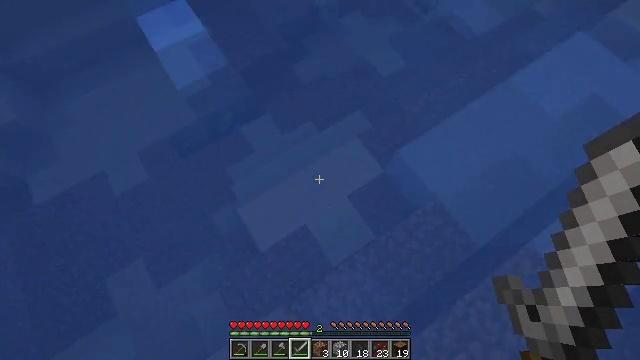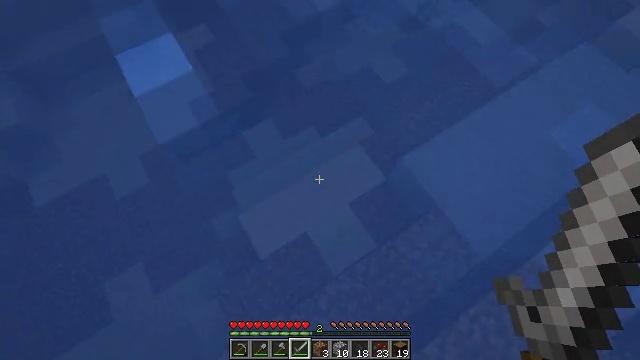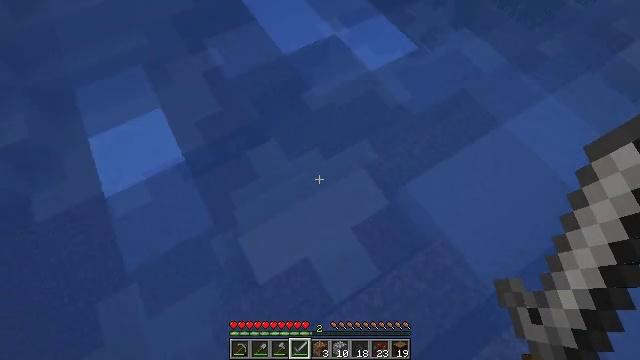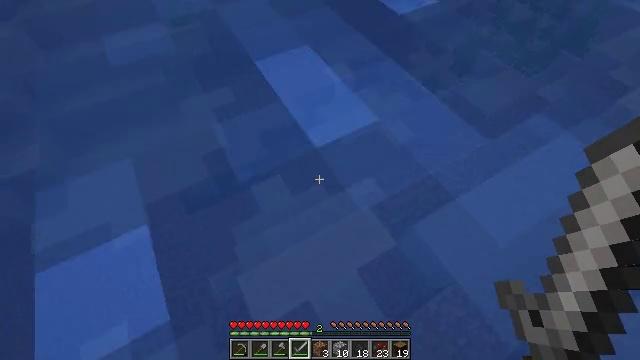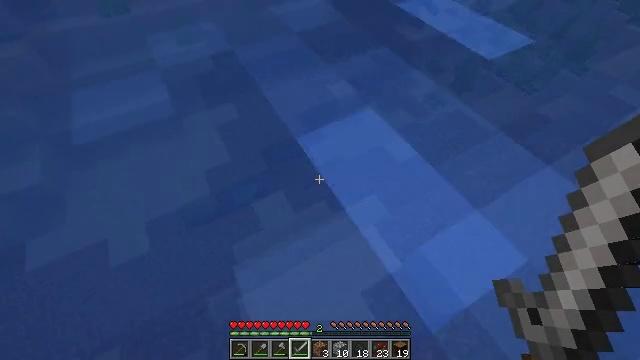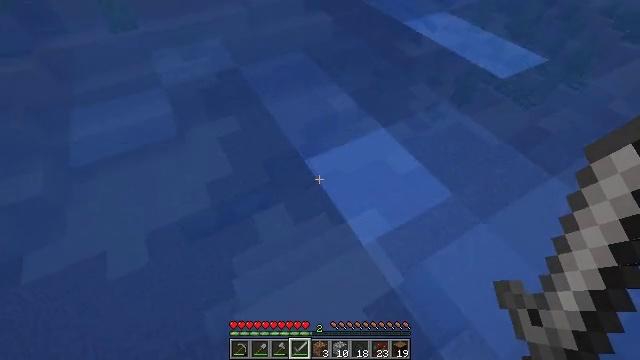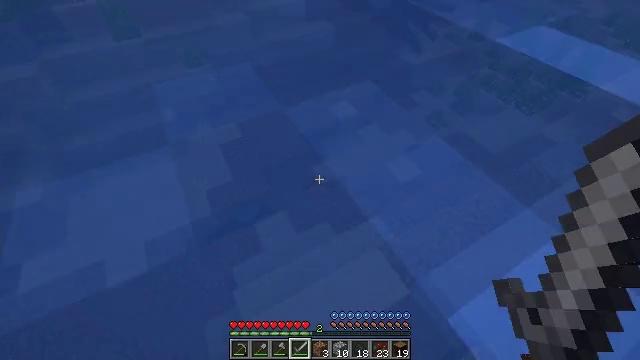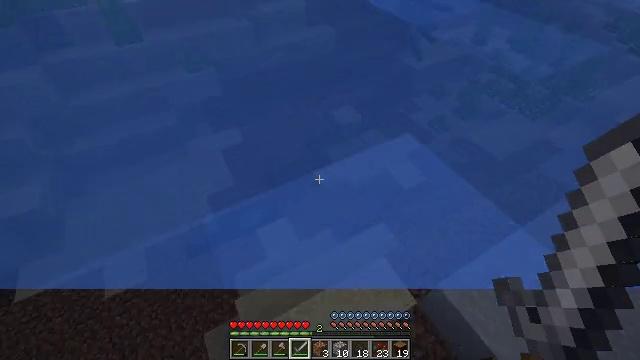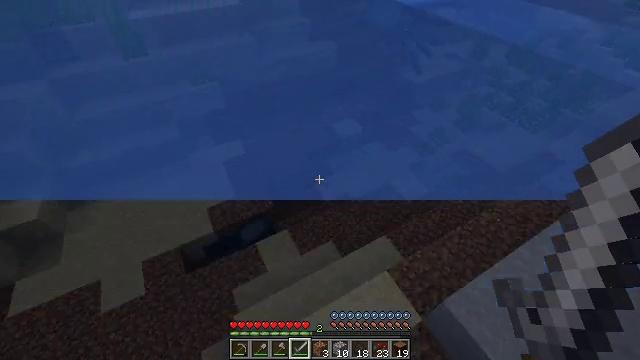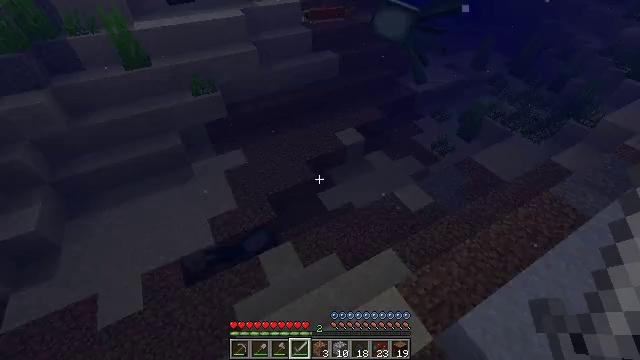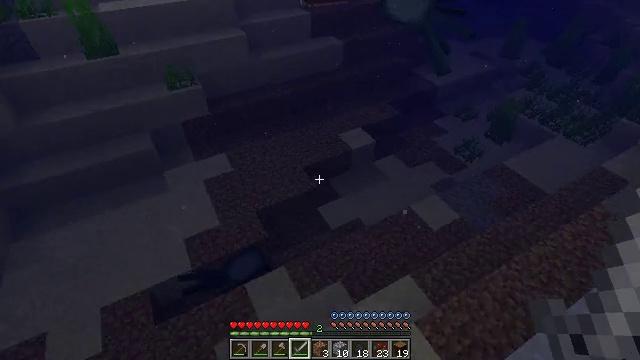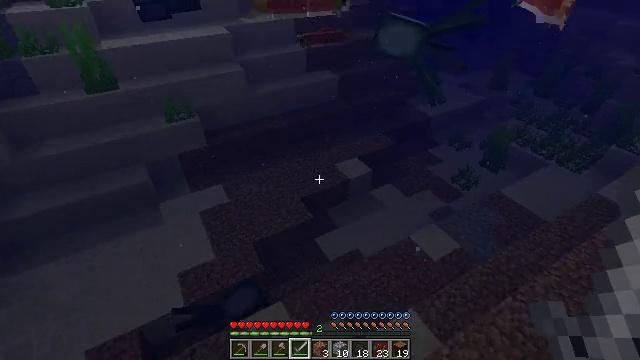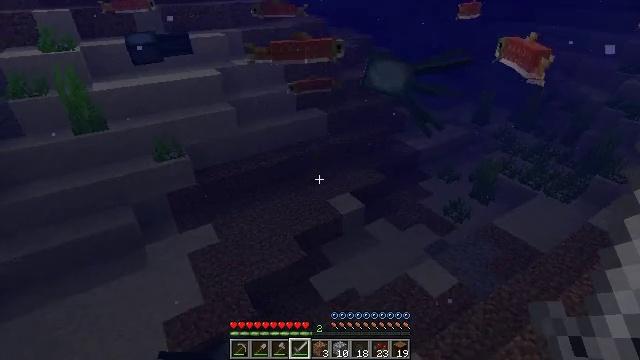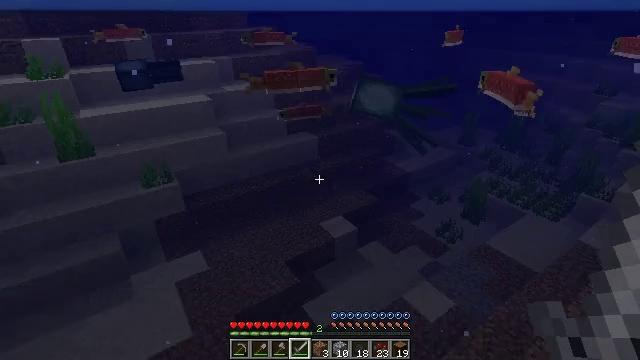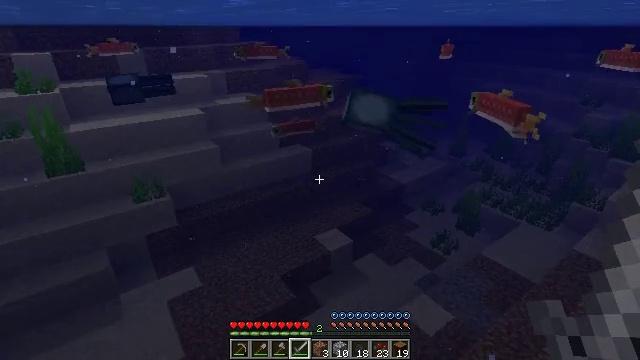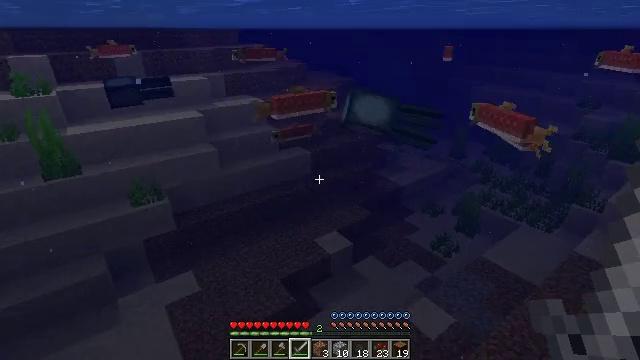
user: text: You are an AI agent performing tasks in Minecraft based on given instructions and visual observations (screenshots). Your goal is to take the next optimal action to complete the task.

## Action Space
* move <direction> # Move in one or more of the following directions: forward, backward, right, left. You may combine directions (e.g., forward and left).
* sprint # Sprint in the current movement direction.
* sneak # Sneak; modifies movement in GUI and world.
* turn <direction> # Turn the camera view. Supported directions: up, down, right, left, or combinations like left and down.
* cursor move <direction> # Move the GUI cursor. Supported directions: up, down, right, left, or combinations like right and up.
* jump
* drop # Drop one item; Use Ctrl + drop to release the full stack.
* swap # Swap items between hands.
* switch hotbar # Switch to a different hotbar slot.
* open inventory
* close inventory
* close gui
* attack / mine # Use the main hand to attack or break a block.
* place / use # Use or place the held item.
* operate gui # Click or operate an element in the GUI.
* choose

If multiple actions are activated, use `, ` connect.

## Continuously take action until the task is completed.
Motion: motion action
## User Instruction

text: Fish and kill the salmon.
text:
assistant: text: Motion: move forward and move left
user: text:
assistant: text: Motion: move forward and move left, turn left and up
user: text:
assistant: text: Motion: move forward and move left, turn left and up
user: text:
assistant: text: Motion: move forward and move left, turn up
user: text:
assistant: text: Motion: move forward and move left, turn up
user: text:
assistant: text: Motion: move forward and move left, turn up
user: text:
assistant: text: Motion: move forward and move left
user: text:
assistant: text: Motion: move forward and move left, turn up
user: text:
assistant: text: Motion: move forward and move left, turn up
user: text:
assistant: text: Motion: move forward and move left, turn up
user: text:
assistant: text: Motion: move forward and move left, turn right and up
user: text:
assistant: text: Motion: move forward and move left, turn right and up
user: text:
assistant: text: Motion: move forward and move left, turn right and up
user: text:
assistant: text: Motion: move forward and move left, turn right and up
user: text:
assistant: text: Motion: move forward and move left
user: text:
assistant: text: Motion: move forward and move left, turn right and up
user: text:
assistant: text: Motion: move forward and move left, turn right and up
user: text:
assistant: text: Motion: move forward and move left, turn right and up
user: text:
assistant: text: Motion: move forward and move left, turn right and up
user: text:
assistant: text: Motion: move left, turn right and up
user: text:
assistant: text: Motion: move left, turn right and up
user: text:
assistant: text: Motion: move left, turn right
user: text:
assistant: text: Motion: move left, turn right
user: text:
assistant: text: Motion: move left, turn right
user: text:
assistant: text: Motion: move left, turn right
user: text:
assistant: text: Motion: move left, turn right
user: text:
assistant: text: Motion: move forward and move left, turn right
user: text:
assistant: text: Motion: move forward and move left, turn right
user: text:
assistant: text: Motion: move forward and move left, turn right and down
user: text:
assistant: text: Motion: move forward and move left, turn down